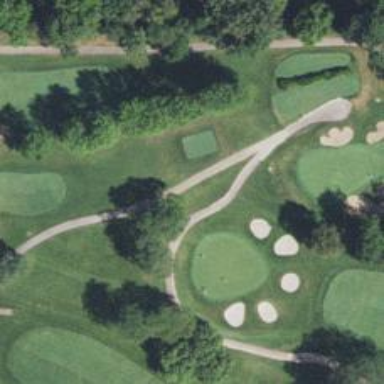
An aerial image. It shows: Golf cartpath that is also road path.